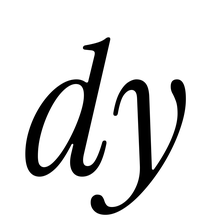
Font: InstrumentSerif-Italic